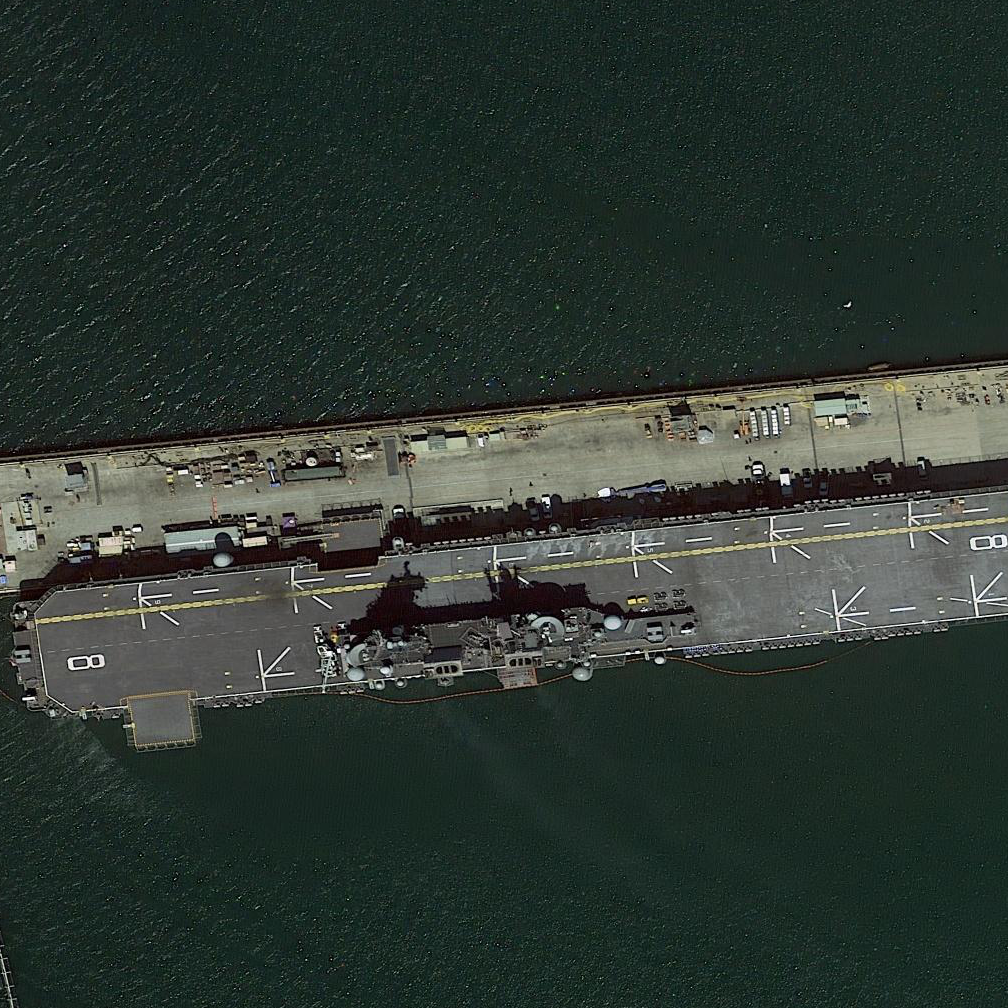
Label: Wasp-class_assault_ship